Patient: sex F, age 44
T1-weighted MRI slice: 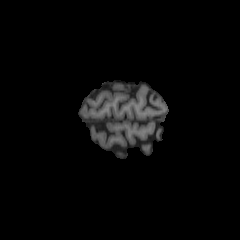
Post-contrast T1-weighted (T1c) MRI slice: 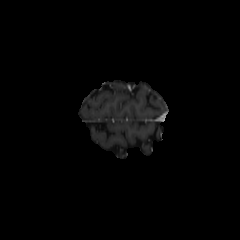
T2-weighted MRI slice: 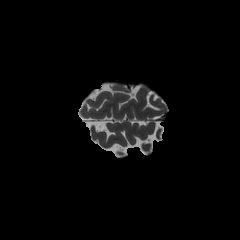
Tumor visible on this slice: no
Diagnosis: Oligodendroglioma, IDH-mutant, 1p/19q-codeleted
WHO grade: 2